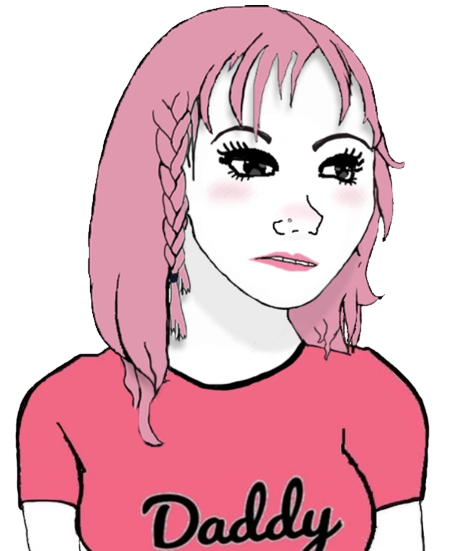
Label: 5_Daddys_Girl